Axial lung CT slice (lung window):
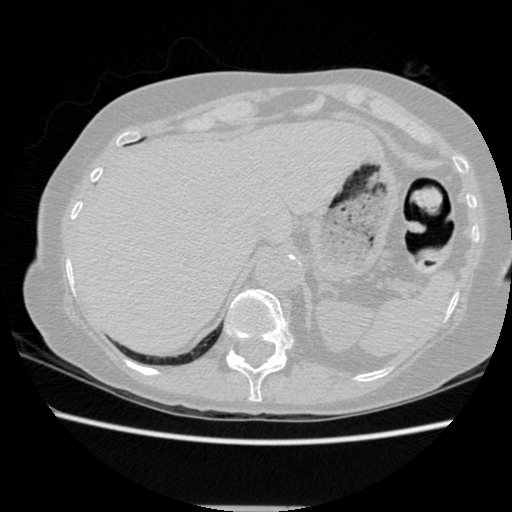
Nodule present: no